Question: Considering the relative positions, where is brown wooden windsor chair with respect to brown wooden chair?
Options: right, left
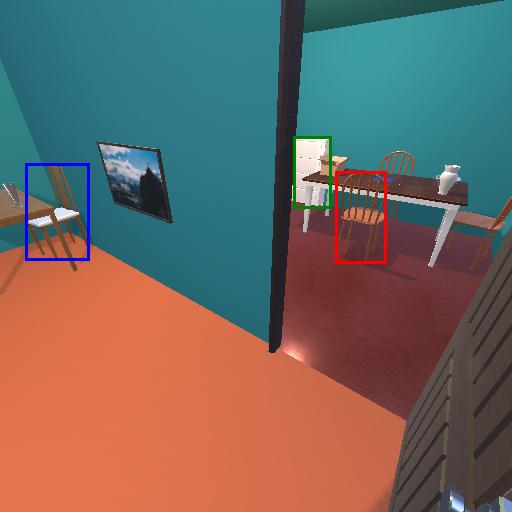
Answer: right